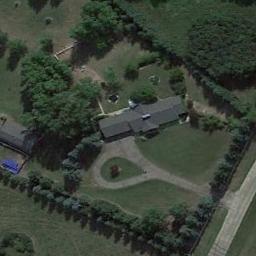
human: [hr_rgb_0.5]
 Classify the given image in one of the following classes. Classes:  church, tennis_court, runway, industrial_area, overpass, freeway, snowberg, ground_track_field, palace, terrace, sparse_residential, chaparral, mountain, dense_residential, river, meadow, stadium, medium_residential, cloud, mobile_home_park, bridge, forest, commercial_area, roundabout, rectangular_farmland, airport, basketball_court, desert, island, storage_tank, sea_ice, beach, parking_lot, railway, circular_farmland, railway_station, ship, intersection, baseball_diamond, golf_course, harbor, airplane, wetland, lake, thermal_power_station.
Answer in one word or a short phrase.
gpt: sparse_residential